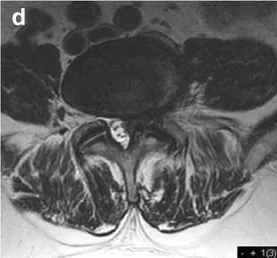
Axial T2-weighted image. Demonstrating a high signal intense epidural hematoma on the left side lumbar level L4-L5 and compressing the left L5-root.
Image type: radiology (mri)